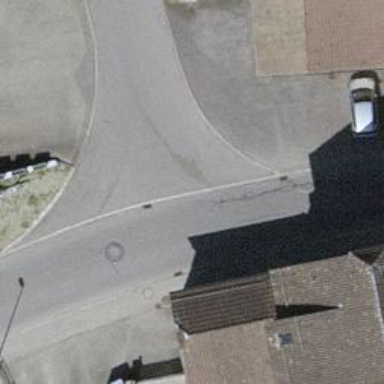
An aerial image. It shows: Paved residential road.